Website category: university
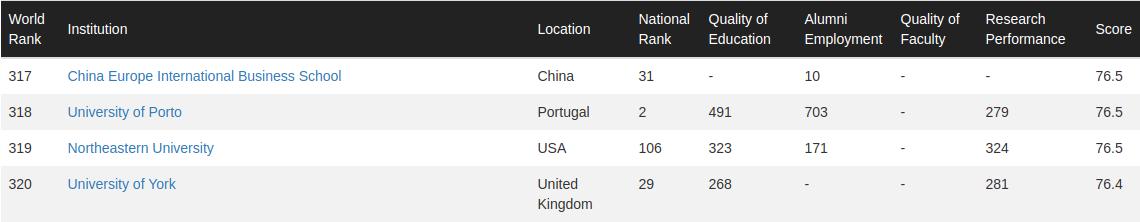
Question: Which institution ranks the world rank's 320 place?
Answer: University of York

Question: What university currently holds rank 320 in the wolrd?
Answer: University of York

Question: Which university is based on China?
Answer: China Europe International Business School

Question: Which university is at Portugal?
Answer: University of Porto

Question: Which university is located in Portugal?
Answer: University of Porto

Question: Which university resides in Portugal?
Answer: University of Porto

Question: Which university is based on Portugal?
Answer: University of Porto

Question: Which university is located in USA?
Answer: Northeastern University

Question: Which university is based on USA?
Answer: Northeastern University

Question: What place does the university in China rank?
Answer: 317

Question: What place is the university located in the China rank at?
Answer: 317

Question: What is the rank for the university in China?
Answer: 317

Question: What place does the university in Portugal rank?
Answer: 318

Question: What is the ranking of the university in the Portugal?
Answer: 318

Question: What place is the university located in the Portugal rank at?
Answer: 318

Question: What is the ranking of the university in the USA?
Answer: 319

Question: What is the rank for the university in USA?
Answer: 319

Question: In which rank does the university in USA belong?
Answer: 319

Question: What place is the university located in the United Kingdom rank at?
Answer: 320

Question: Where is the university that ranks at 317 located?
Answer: China

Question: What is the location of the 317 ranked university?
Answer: China

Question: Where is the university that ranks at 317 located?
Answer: China

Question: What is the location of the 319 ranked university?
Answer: USA

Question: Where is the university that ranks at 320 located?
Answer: United Kingdom

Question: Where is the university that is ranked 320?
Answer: United Kingdom

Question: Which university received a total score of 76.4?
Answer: University of York

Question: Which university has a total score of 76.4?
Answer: University of York